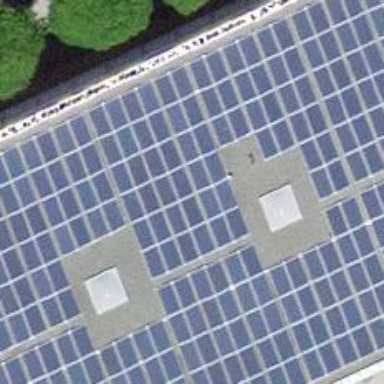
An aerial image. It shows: Solar power generator utilizing photovoltaic technology with solar photovoltaic panels.